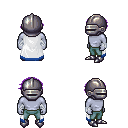
a pixel art fantasy rpg character, male body template, dark elf, purple skin, white trimmed cape, teal pants, purple short bangs hairstyle, metal helm, white cloth bandages, metal boots, four views (front, back, left, right), 2x2 character sprite sheet, small pixel art, hard edges, no anti-aliasing